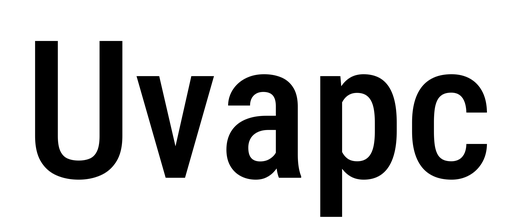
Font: Roboto_Condensed_Medium